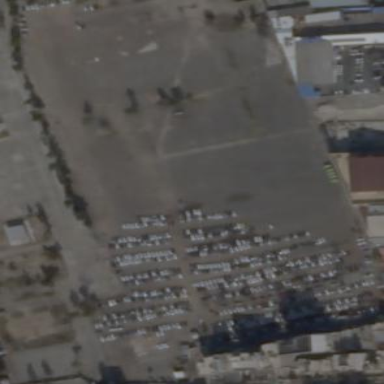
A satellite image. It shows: Parking area with surface.